Question: The default configuration of the Team Build Number Format is:
'''
$(BuildDefinitionName)_$(Date:yyyyMMdd)$(Rev:.r)
'''
It drops all output to '\fooar\MyBuildDef_20111031.1' Great stuff so far!
The small in that directory without a good indication of the dependencies of the binaries.

How can you modify this property, or otherwise, to have the solution's binaries dropped in their respective project directories?
In the case above, I had expected the MVC website (complete with its bin directory) to be dropped. Instead, we got that PLUS the extra drop of the binaries in the root.
In other words: TFS, please stop dropping all binaries in the root; it looks messy, and it's confusing on which files belong/associated with what.
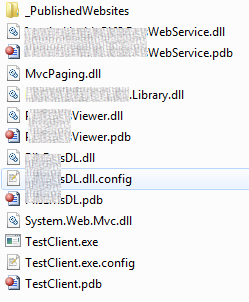
Answer: This blog post should help you out: <URL>
Essentially, you create a new 'Platform' for each project. Team Build will put each platform in a different directory by default, so you get a different directory for each of your projects.
Build configuration dialog:

Drop folder output: